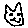
Label: cat